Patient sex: M
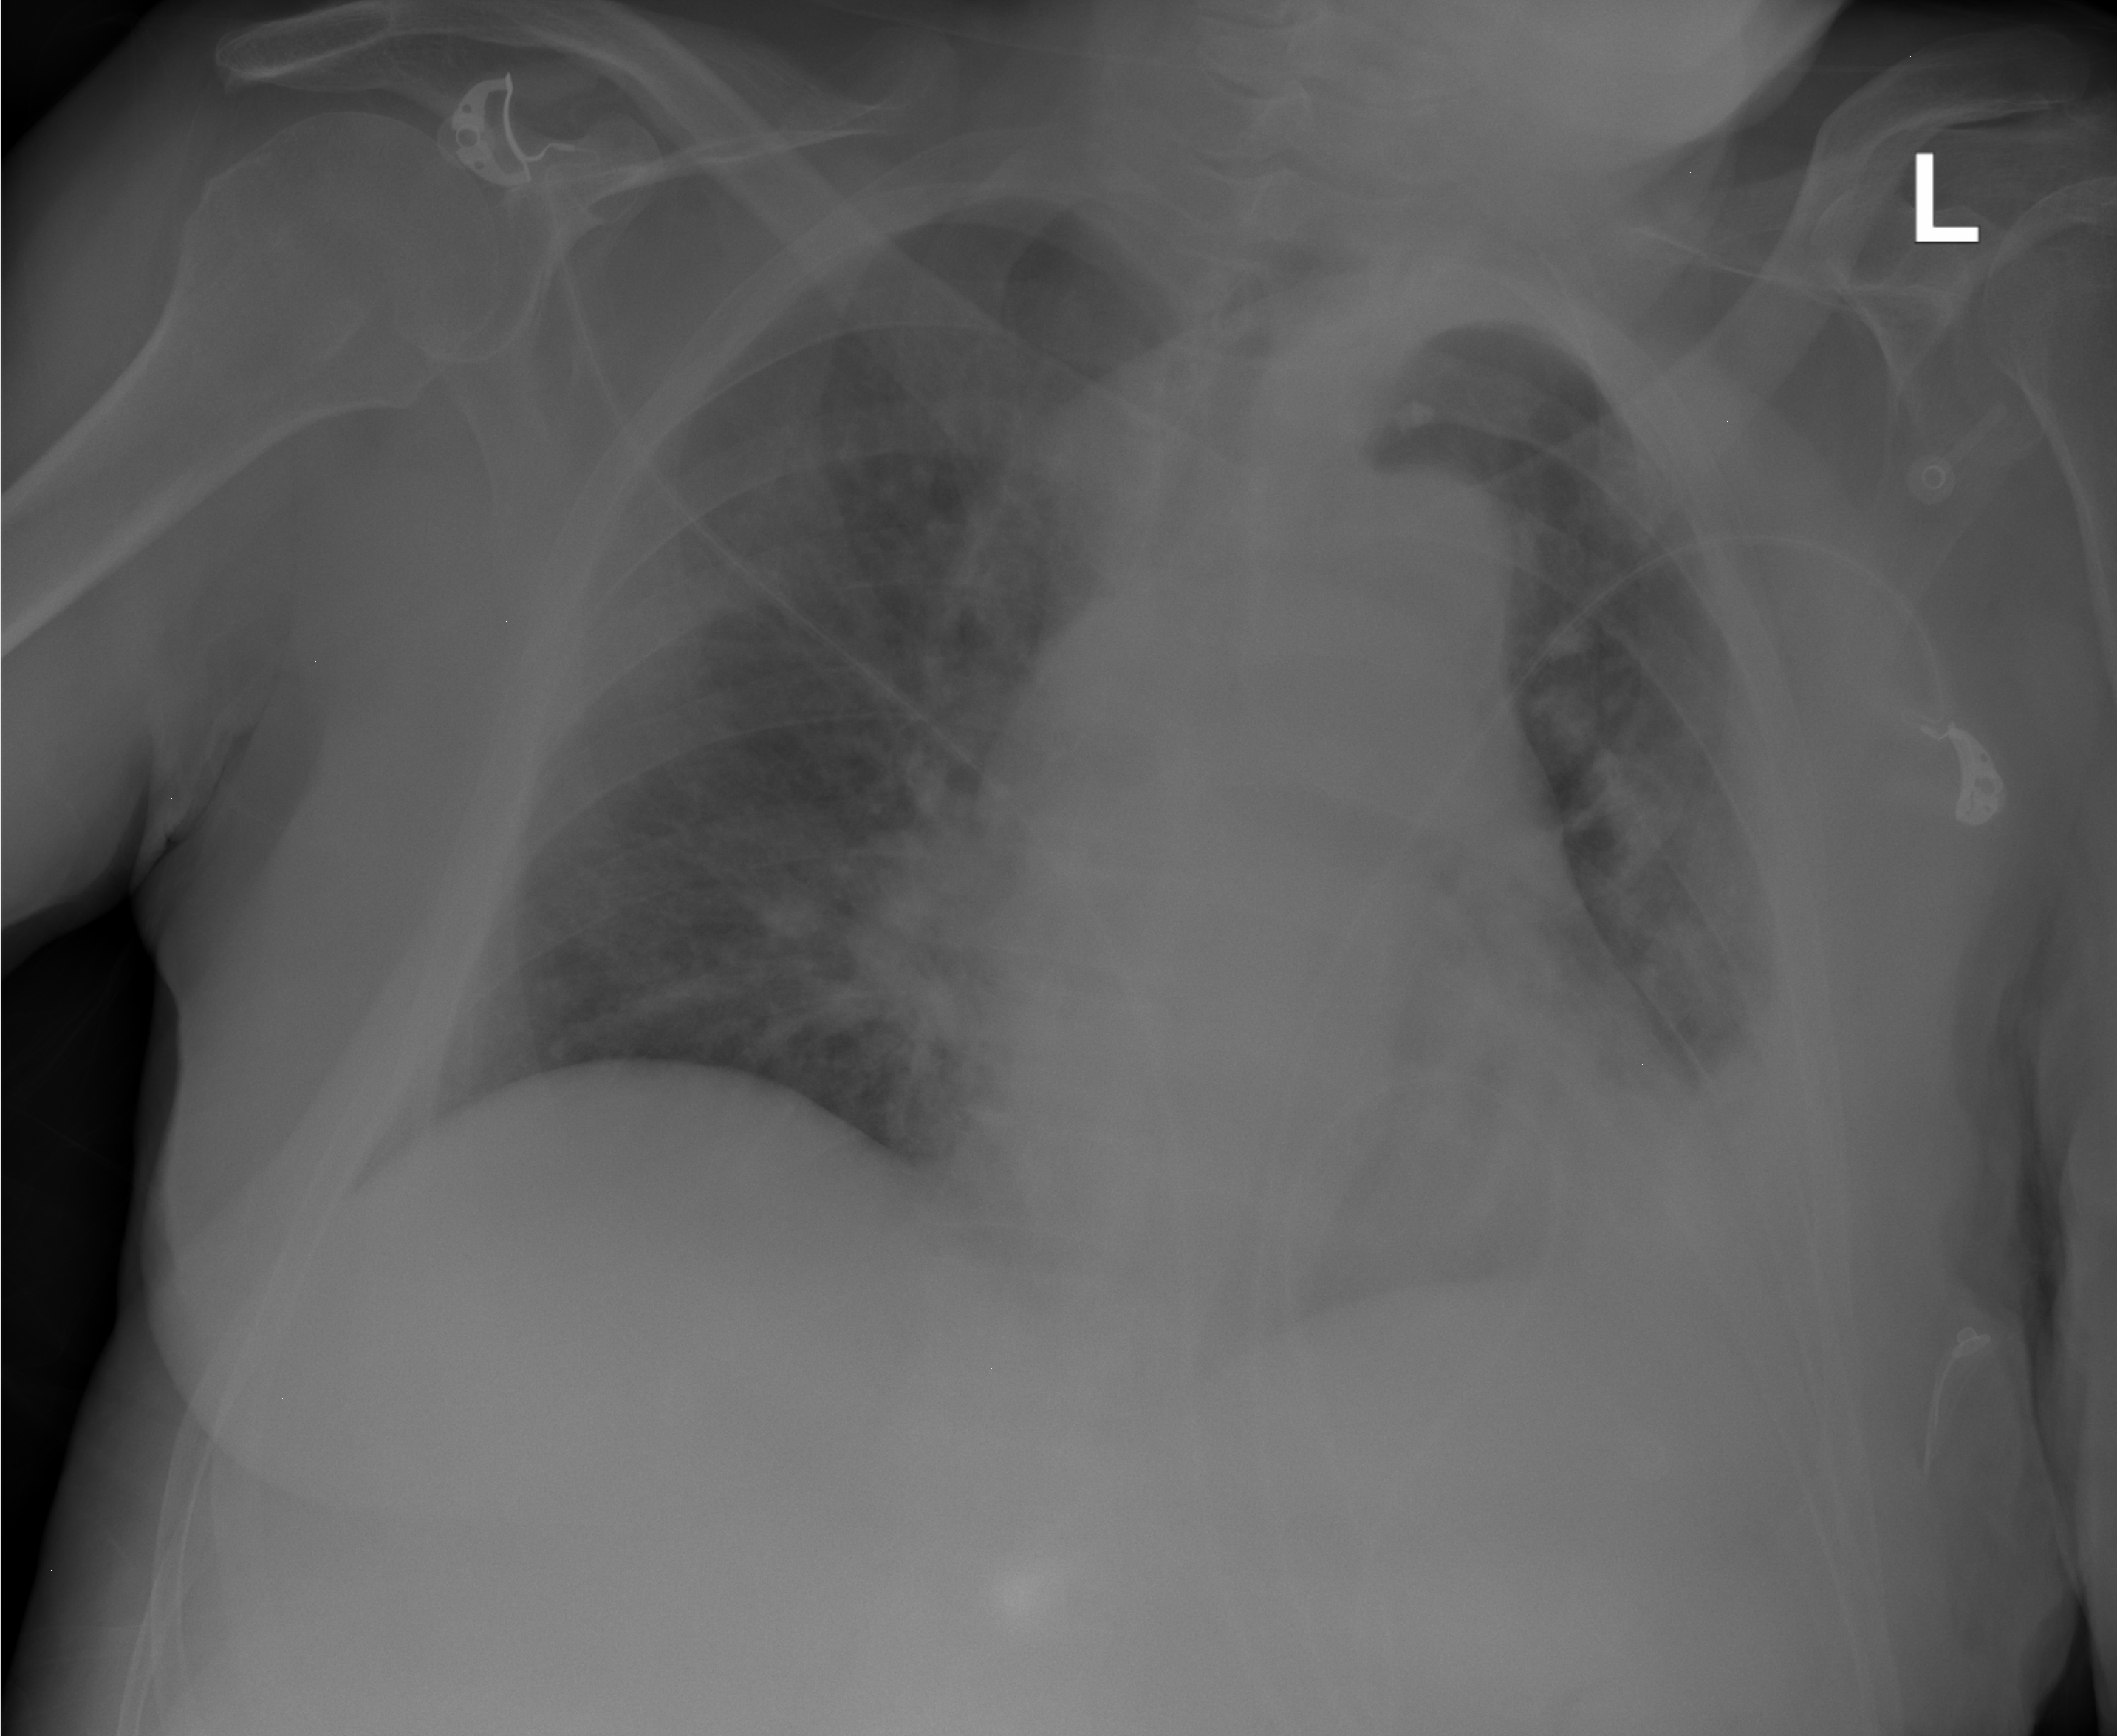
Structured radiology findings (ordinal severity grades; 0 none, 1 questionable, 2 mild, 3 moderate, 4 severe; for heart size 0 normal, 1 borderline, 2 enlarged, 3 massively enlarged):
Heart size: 2
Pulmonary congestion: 0
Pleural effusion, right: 0
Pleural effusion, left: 1
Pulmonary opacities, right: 2
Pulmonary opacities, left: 2
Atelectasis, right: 0
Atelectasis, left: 2